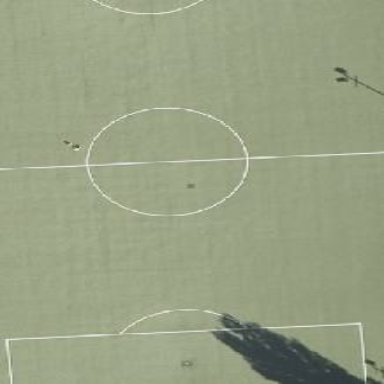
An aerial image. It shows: Artificial turf soccer pitch for leisure sport activities.